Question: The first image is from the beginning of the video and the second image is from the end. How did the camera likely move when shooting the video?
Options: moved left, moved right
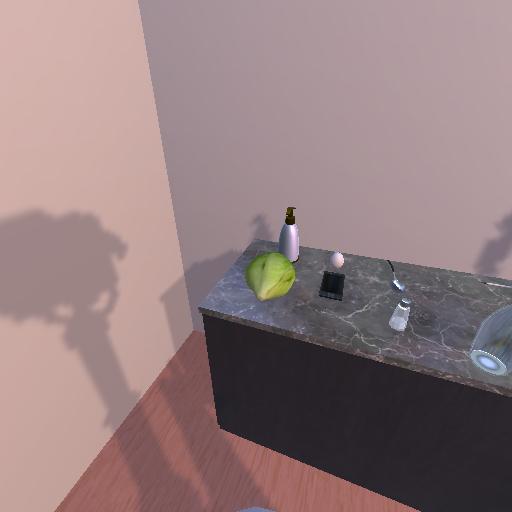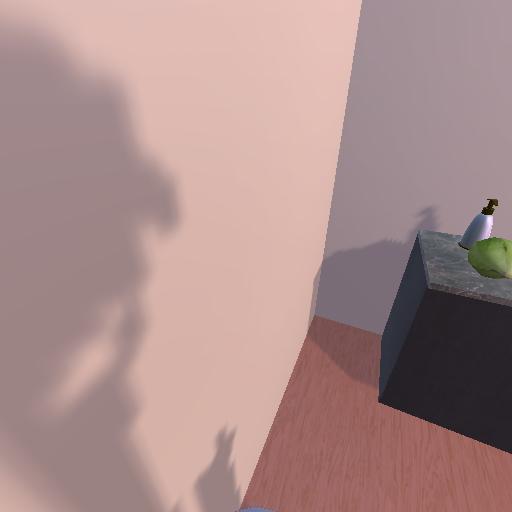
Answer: moved left